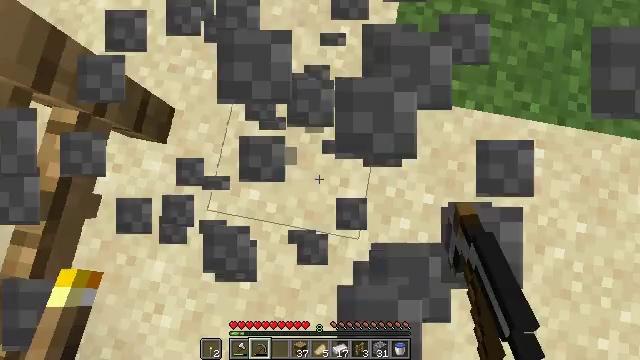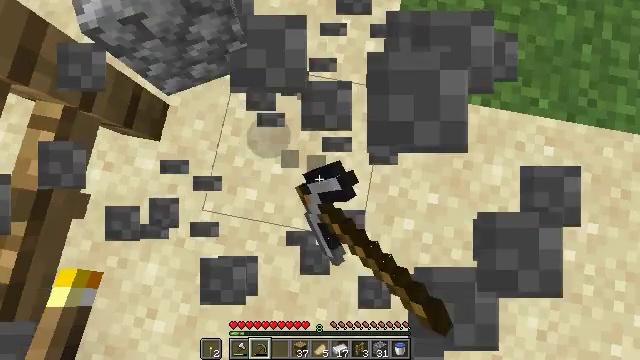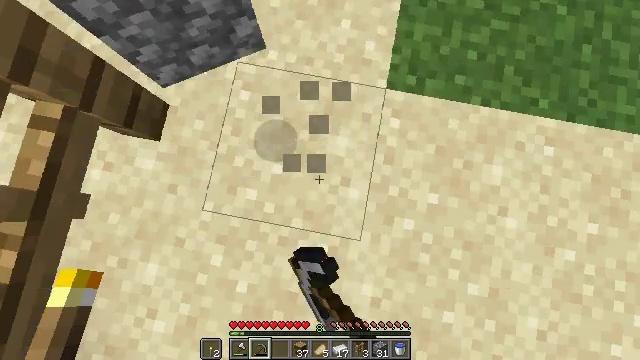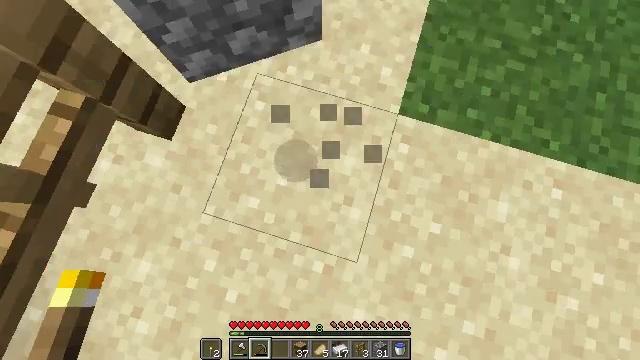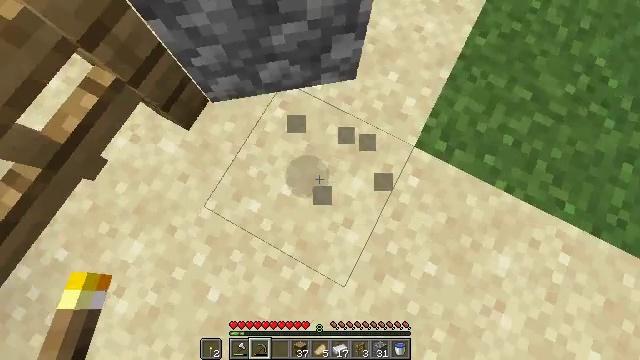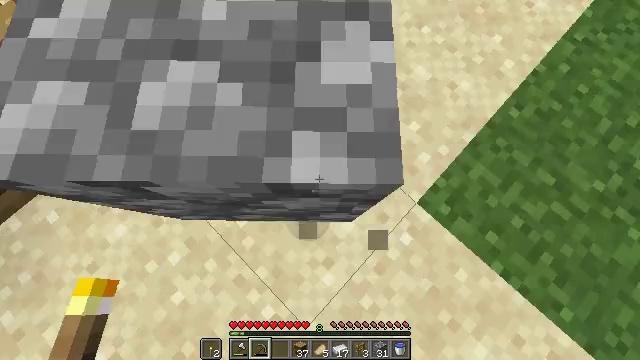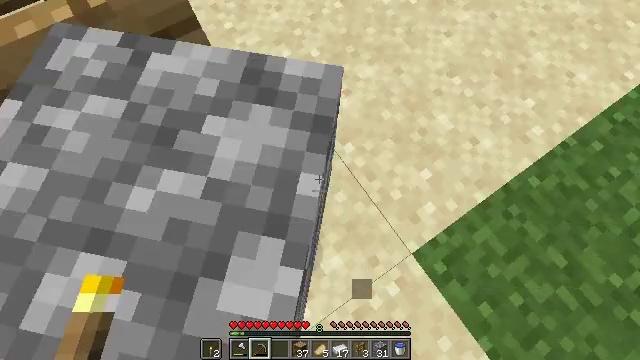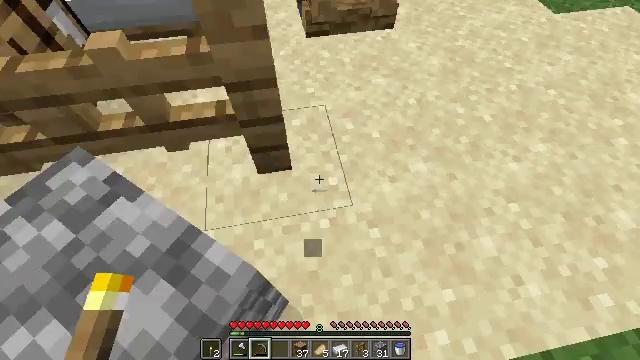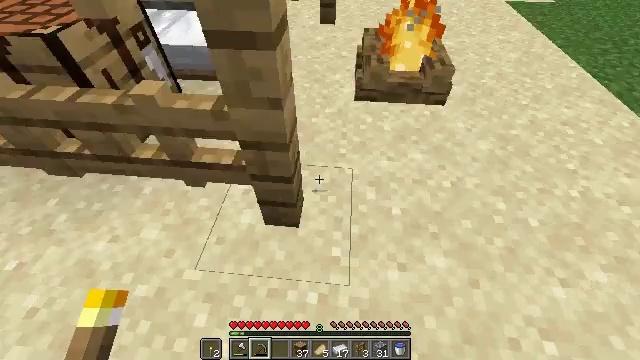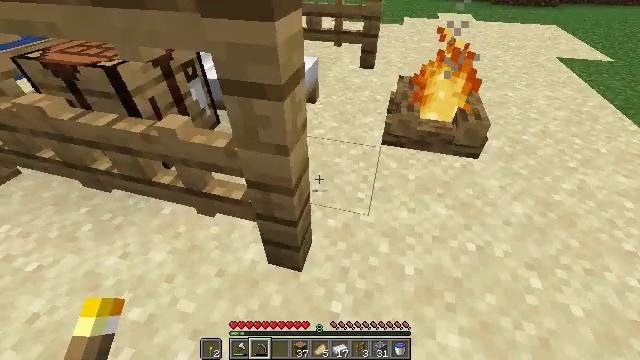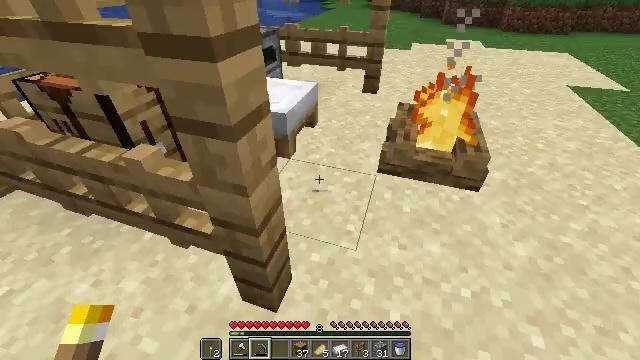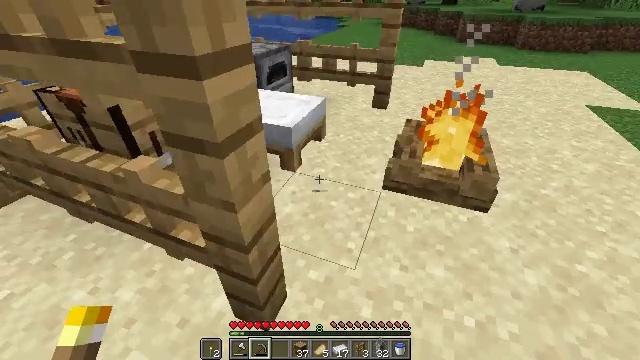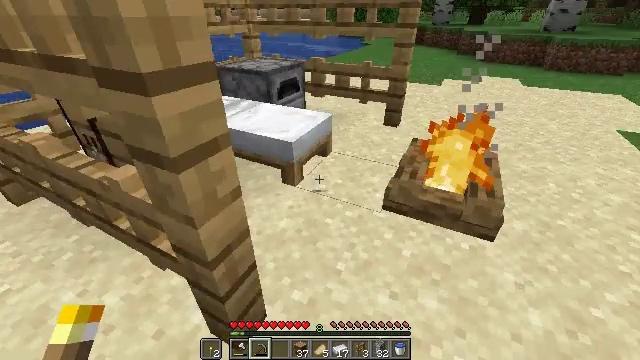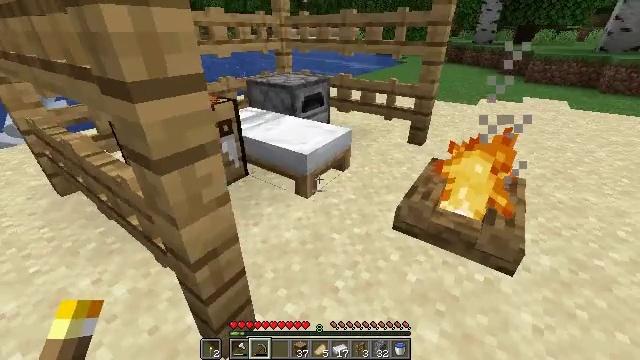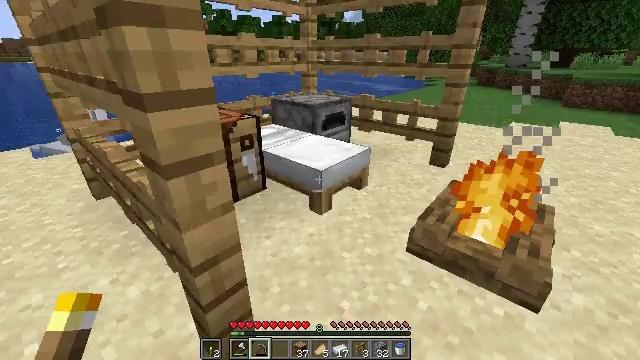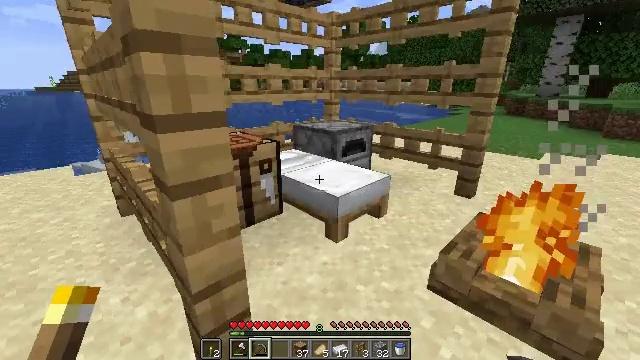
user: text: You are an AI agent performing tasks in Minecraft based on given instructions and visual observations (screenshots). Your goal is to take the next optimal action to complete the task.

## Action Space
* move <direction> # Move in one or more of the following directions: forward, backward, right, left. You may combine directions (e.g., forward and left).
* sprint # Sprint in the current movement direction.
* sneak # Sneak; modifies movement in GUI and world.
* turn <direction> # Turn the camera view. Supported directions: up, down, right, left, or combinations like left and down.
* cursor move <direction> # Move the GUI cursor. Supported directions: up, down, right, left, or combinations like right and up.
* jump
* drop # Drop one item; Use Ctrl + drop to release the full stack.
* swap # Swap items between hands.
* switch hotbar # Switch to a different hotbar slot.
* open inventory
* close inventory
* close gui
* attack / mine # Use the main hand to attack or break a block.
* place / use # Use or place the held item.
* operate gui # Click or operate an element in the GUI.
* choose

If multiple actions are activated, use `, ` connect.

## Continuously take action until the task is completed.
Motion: motion action
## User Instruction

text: Craft oak planks.
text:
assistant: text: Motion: attack / mine
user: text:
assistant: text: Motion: attack / mine
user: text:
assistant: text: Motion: turn left and up, attack / mine
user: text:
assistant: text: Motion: move forward and move right, turn left and up
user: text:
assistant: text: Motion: move forward and move right, turn left and up
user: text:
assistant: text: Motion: move forward and move right, turn left and up
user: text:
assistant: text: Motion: move forward and move right, turn left and up
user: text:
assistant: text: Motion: move forward and move right, turn left and up
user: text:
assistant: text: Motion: move forward and move right, turn left and up
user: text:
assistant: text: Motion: move forward and move right, turn left and up
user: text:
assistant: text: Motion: move right, turn left and up
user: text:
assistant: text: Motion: move right, turn left and up
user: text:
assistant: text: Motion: turn left and up
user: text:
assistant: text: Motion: turn left and up
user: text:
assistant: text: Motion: move forward, turn left and up
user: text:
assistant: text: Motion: move forward, turn left and up
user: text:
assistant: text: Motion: move forward, turn left and up
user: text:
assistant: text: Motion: move forward, turn left and up
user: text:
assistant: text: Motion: move forward, turn left and up
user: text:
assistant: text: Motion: move forward and move right, turn left and up
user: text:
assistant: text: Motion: move forward and move right, turn left and up
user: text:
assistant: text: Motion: move forward, turn left and up
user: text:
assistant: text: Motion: move forward, turn left and up
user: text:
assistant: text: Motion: move forward, turn left and up
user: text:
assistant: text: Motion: move forward and move left, turn left and up
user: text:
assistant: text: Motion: move forward and move left
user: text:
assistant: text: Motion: move forward and move left
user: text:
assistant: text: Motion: no_op
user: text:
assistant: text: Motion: no_op
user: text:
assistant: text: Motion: no_op